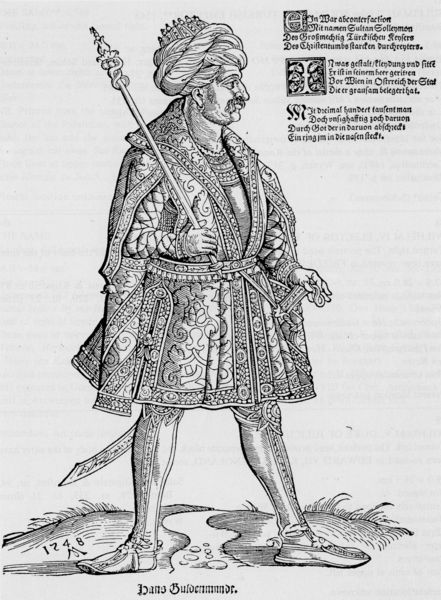
Titel: Bildnis des Kaisers Suleiman
Künstler: Michael Ostendorfer
Institution: (Seriendruck)
Schlagwörter: mann, umhang, fluss, hut, mund, nase, ohr, profil, schmuck, schwarz, zeichnung, blick, gras, gürtel, weg, wiese, rock, bart, schnurrbart, mensch, messer, stehen, hände, portrait, porträt, auge, bestickt, figur, gewand, gold, mantel, pose, krone, stock, beine, deutschland, holzschnitt, schrift, papier, schuhe, stab, grafik, graphik, klein, kaiser, könig, inschrift, ornamente, verzierung, deutsch, sandalen, scheide, schnauzbart, buch, orient, orientalisch, druck, stich, seite, illustration, schwert, säbel, text, buchstaben, soldat, literatur, herrscher, buchdruck, ganzfigur, tracht, dolch, hans, sebel, ottomane, verzeirung, turban, pantoffeln, insignien, zepter, araber, szepter, sultan, latein, türke, osmane, kaftan, orientale, kalif, beinschienen, unhang, krummschwert, tetxt, txt, durer, 1748, hans buldenmandr